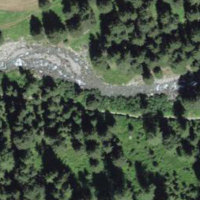
EUNIS habitat code: 43
Species observed at this site:
Saxifraga rotundifolia
Oxalis acetosella
Linnaea borealis